Field crop: tomato
Growth stage: 1
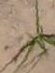
Species: cyperus